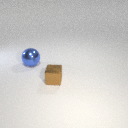
small brown metal cube in front of large blue metal sphere